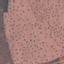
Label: PermanentCrop